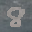
Label: 8